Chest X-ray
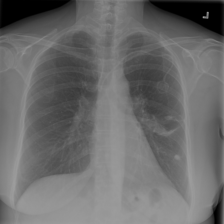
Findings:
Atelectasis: negative
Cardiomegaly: negative
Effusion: negative
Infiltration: negative
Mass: negative
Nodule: positive
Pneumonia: negative
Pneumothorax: negative
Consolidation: negative
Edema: negative
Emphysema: negative
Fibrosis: negative
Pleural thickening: negative
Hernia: negative